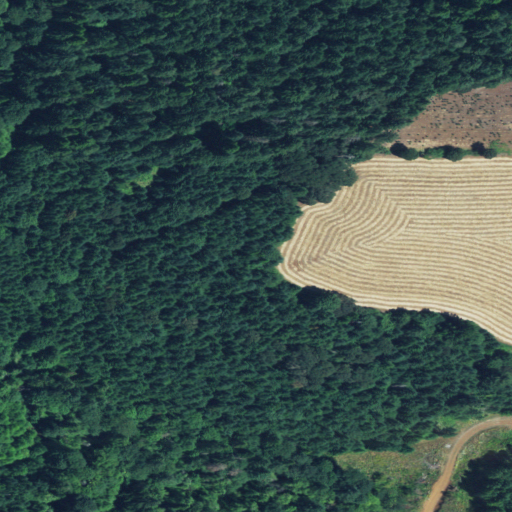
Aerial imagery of depression(s) in Oregon named Coon Hollow containing evergreen forest, cultivated crops, pasture, shrub, mixed forest, and deciduous forest